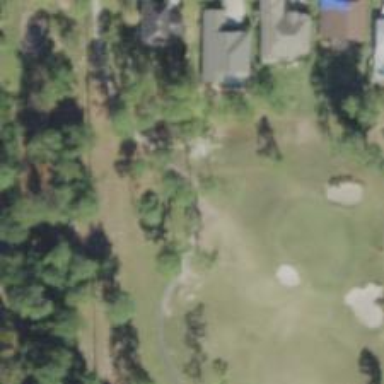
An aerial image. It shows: Path for golf carts.